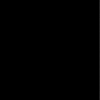
Label: dusty